Interaction volume radius: 10 \u00c5
Interaction volume height: 25 \u00c5
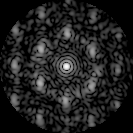
Disorder parameter: 0.602